Question: i just started with regular expressions and went into trouble by writing one for a case i would need.
Here is my problem. I wrote this simple regex:
'''
(<img).+[>]
'''
it match for the most cases, but not for the case if something is between.
Here is a image for you maybe this will explain my problem better:

There you can see it very well. It should select only the img-tag areas but not the 'a' between them.
Can somebody give me some advices how i can solve this problem?
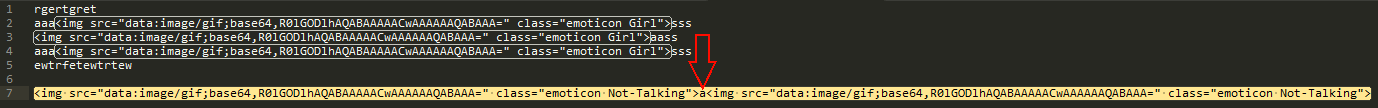
Answer: You can dispense with most of your pattern - much of it is unnecessary.
Try this:
'''
<img.*?>
'''
With the unnecessary brackets removed, the important change is adding '?' to make it a quantifier - one that matches as as possible.